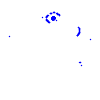
Particle: electron